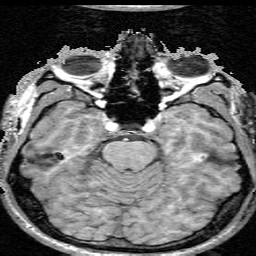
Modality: T1w
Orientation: axial
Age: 21
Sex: male
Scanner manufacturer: ge
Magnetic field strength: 15000 T
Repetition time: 24 s
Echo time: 5 s